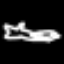
Label: airplane